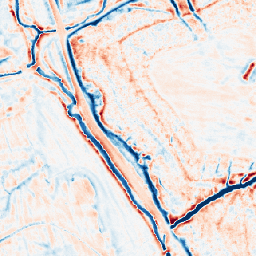
Category: edge_preserving
Decomposition family: bilateral
Decomposition parameters: d: 15
sigma_color: 25
sigma_space: 150
Upsampling method: area
Upsampling parameters: scale: 4
Upsampling scale: 4